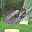
Label: 0